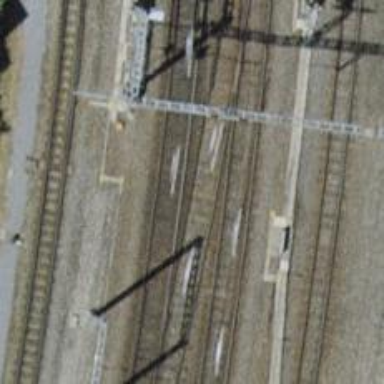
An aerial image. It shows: Railway with electrified contact lines.